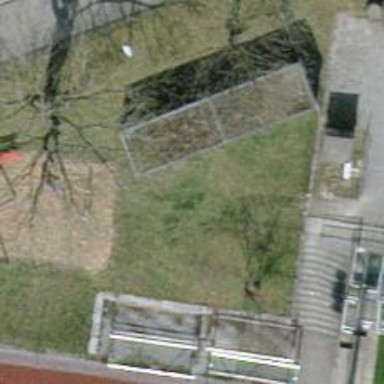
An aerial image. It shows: Playground area for leisure activities on the land.